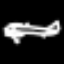
Label: airplane